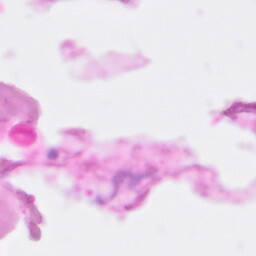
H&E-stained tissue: Pancreatic